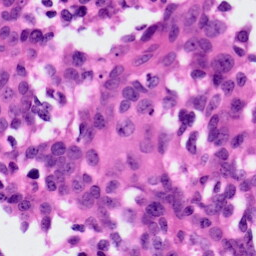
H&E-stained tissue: Ovarian